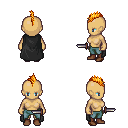
a pixel art fantasy rpg character, female body template, human, tanned skin, black cape, teal pants, light blonde mohawk hairstyle, brown shoes, dagger, four views (front, back, left, right), 2x2 character sprite sheet, small pixel art, hard edges, no anti-aliasing